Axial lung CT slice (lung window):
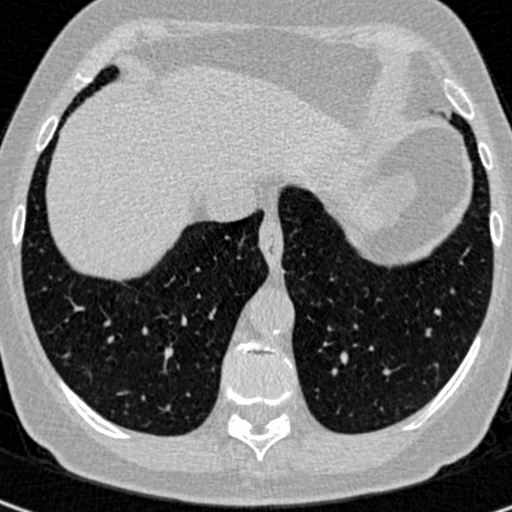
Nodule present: no